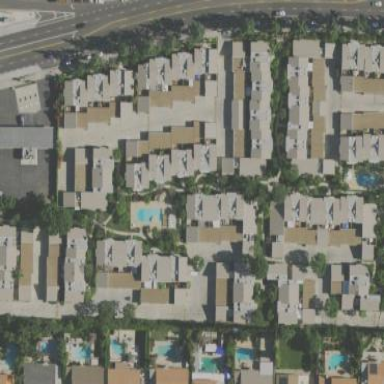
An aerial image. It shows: Residential area with apartments.